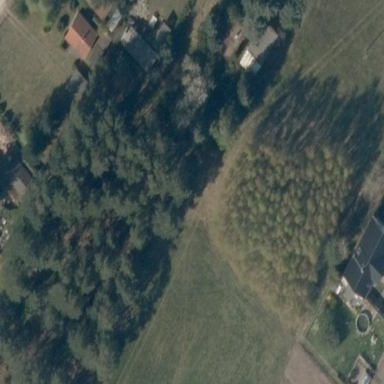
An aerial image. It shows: Forest area.